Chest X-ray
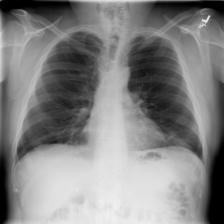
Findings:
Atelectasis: negative
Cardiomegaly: negative
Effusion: negative
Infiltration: negative
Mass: negative
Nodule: negative
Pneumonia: negative
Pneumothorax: negative
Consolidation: negative
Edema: negative
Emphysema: negative
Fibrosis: negative
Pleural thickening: negative
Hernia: negative